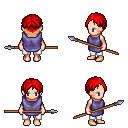
a pixel art fantasy rpg character, female body template, human, light skin, chain tabard jacket, white pants, red parted hairstyle, spear, four views (front, back, left, right), 2x2 character sprite sheet, small pixel art, hard edges, no anti-aliasing